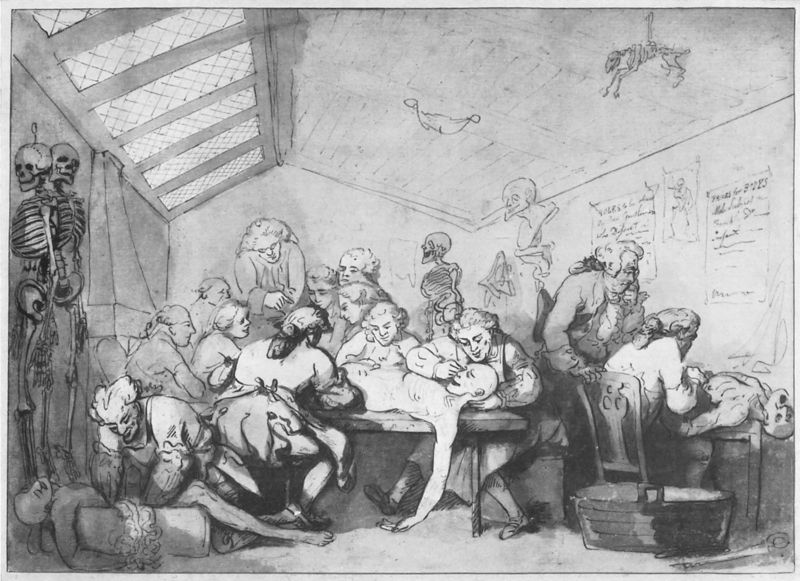
Titel: William Hunter im Seziersaal seiner Schule an der Great Windmill Street
Künstler: Thomas Rowlandson
Institution: London, Hunter’s Institute, Great Windmill Street
Schlagwörter: gruppe, körper, nackt, menschen, männer, raum, skizze, tisch, zeichnung, leiche, tod, gruppenporträt, innenraum, auge, liegen, büste, laviert, leichen, tote, arzt, medizin, untersuchung, skelett, leichnam, bottich, neugier, forschung, unheimlich, lavierung, neugierig, doktor, ärzte, wissenschaft, lehre, skellett, sektion, oberlicht, universität, skelette, tierskelett, interessiert, eingeweide, obduktion, lavur, makaber, pathologie, sezieren, autopsie, sizieren, därme